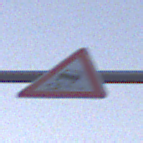
Verkehrszeichen: SchleuderOderRutschgefahr
Umgebung: Outdoor, Urban
Tageszeit: SunriseSunset
Wetter: Clear
Licht: Natural
Jahreszeit: NotSpecified
Kontrast: LowContrast